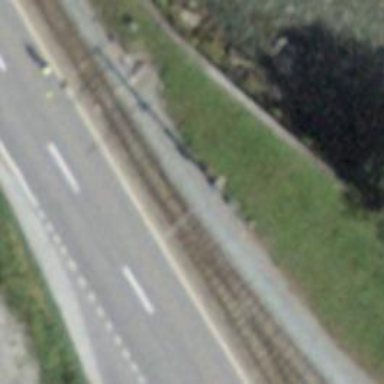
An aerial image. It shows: Railway signal.